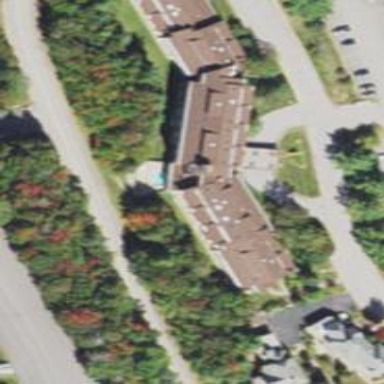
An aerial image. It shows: Hotel building.